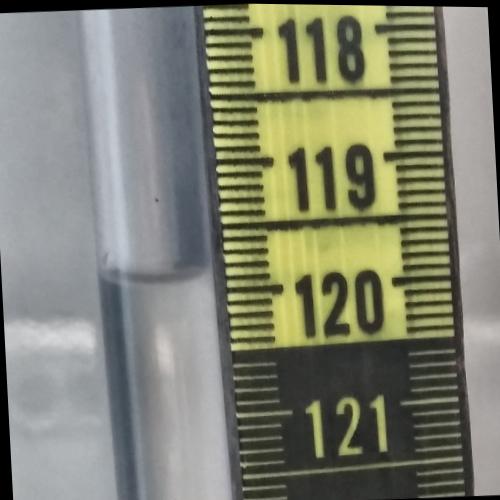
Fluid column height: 119.9 cm